Question: Does anyone know a simple XAML solution to change the entire background of a 'ToolTip'?
I did the following:
'''
<Image Height="16" Source="Images/Icons/Add2.png" Stretch="Fill" Width="16" Opacity="0.99" Grid.Column="0">
<Image.ToolTip>
<Grid Background="#000000">
<Grid.RowDefinitions>
<RowDefinition />
<RowDefinition />
</Grid.RowDefinitions>
<TextBlock Text="Header1" FontSize="15" Grid.Row="0"/>
<TextBlock Text="Subitem" FontSize="12" Grid.Row="1"/>
</Grid>
</Image.ToolTip>

'''
But the result looks like that:

Any suggestions?
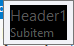
Answer: The problem is that all you're really doing is setting the CONTENT of the tooltip, not the tooltip itself.
So you'll need to style the tooltip to make this happen. There are some ways to do it with resources as seen in this post:
<URL>
or you can change your code to wrap that grid with an explicit ToolTip and set its background property:
'''
<Image.ToolTip>
<ToolTip Background="Black">
<Grid>
...
</Grid>
</ToolTip>
</Image.ToolTip>
'''